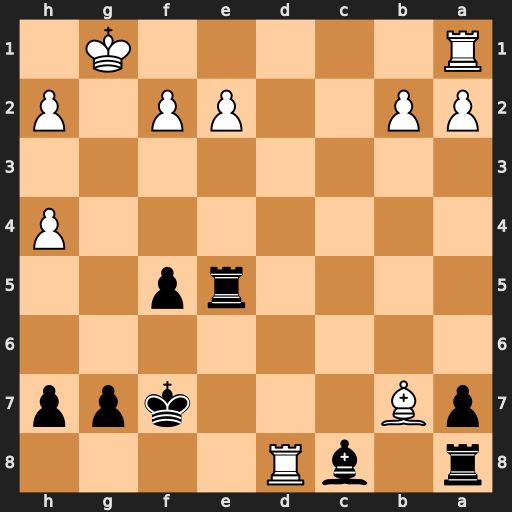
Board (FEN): r1bR4/pB3kpp/8/4rp2/7P/8/PP2PP1P/R5K1
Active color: b
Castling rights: -
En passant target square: -
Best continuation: Bxb7 Rd7+ Re7